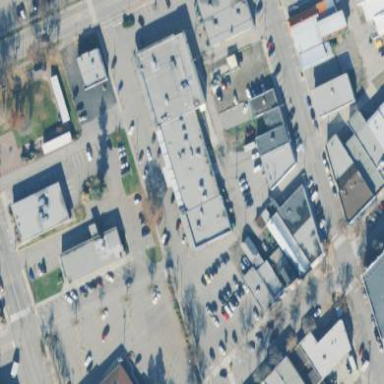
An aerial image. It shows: Retail building.